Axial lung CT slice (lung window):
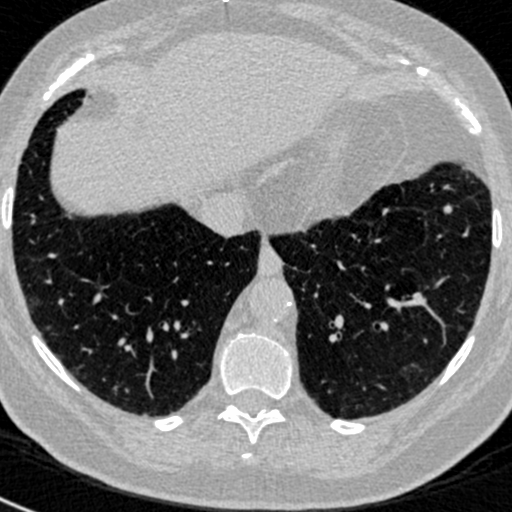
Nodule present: no